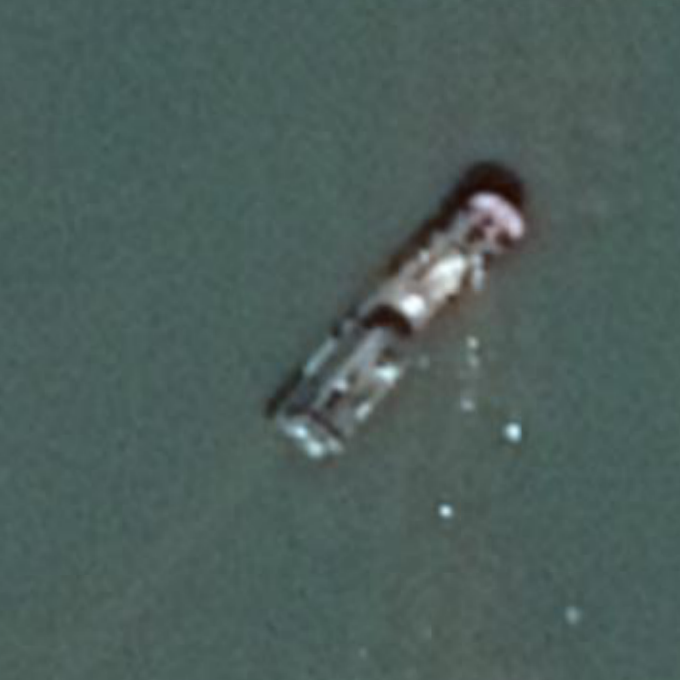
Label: civil